Question: I saved an excel file into a CSV and uploaded it using Google Colab's 'file.upload()'.
'''
from google.colab import files
uploaded = files.upload()
'''
If I view "uploaded" it shows the full file. When I save it into a data frame using:
'''
data = pd.read_csv(io.StringIO(uploaded["OilEx No Tickers.csv"].decode("utf-8")))
'''
'data' returns

which is useless as the websites are cut off. They do not work in the function I am trying to run them through later as they aren't the full site. Any suggestions? Thank you.
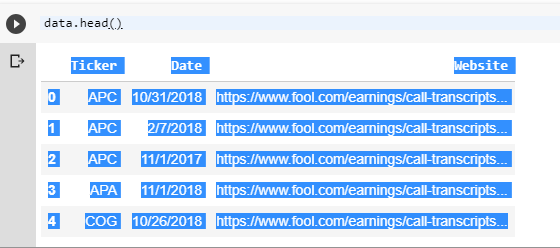
Answer: The first time I faced this problem myself, I bookmarked PX0r's answer to <URL>, which is to run this command, then re-display the DataFrame:
'''
pd.set_option('max_colwidth', 800)
'''
To reset this option to its default value without having to restart the kernel:
'''
pd.reset_option('max_colwidth')
'''
Some other useful commonly used options in the official docs: <URL>